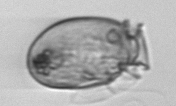
Label: Dinophysis_acuminata